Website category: sports
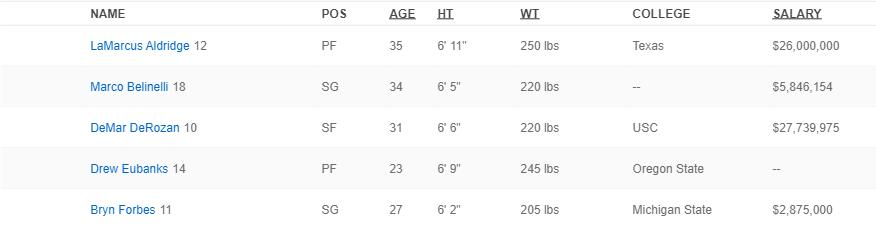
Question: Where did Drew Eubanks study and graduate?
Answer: Oregon State

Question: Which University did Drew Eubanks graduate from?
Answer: Oregon State

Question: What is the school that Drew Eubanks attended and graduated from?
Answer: Oregon State

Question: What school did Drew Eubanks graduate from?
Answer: Oregon State

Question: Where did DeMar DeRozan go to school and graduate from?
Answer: USC

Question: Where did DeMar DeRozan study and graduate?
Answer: USC

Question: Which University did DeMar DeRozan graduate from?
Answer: USC

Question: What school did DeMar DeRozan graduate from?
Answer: USC

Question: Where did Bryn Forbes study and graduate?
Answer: Michigan State

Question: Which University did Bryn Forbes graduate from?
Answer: Michigan State

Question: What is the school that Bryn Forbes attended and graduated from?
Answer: Michigan State

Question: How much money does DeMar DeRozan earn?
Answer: $27,739,975

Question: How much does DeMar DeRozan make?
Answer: $27,739,975

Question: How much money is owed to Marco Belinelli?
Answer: $5,846,154

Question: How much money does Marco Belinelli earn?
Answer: $5,846,154

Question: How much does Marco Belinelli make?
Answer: $5,846,154

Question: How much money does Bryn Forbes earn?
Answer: $2,875,000

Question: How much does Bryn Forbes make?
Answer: $2,875,000

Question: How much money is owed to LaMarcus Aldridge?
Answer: $26,000,000

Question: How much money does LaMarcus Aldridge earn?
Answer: $26,000,000

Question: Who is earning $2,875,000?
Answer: Bryn Forbes

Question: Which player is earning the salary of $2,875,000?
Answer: Bryn Forbes

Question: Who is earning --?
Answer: Drew Eubanks

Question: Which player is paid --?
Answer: Drew Eubanks

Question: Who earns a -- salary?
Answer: Drew Eubanks

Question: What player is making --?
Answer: Drew Eubanks

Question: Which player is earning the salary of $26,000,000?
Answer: LaMarcus Aldridge

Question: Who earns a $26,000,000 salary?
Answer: LaMarcus Aldridge

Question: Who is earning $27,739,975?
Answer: DeMar DeRozan

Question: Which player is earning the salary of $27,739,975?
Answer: DeMar DeRozan

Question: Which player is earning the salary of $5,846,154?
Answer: Marco Belinelli

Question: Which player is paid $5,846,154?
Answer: Marco Belinelli

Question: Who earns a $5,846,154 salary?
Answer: Marco Belinelli

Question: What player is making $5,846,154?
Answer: Marco Belinelli

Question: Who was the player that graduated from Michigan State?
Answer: Bryn Forbes

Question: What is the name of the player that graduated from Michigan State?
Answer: Bryn Forbes

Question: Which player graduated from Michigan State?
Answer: Bryn Forbes

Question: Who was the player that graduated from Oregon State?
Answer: Drew Eubanks

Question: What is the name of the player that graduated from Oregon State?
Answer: Drew Eubanks

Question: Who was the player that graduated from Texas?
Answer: LaMarcus Aldridge

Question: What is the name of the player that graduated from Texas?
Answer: LaMarcus Aldridge

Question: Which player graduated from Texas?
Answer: LaMarcus Aldridge

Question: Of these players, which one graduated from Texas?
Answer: LaMarcus Aldridge

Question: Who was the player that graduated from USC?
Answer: DeMar DeRozan

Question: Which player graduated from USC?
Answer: DeMar DeRozan

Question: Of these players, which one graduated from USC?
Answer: DeMar DeRozan

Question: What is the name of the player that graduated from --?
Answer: Marco Belinelli